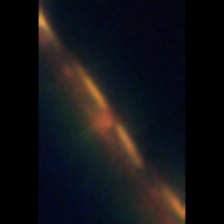
Taxon: Psuedo-nitzschia
Group: Diatoms